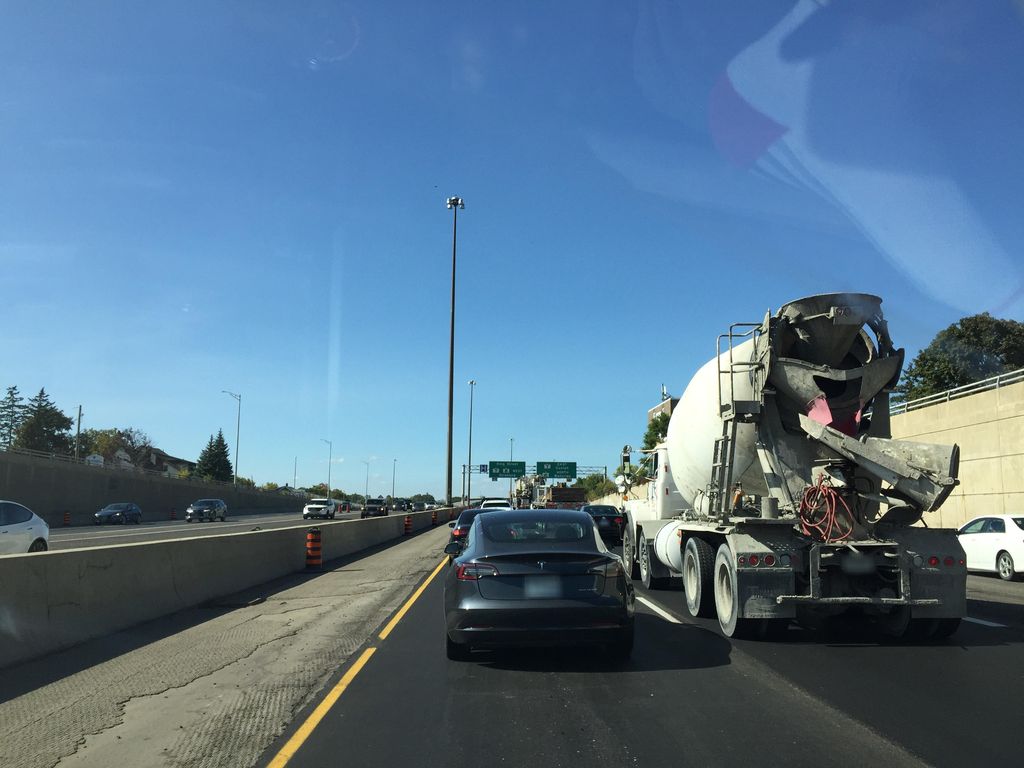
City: kitchener-waterloo